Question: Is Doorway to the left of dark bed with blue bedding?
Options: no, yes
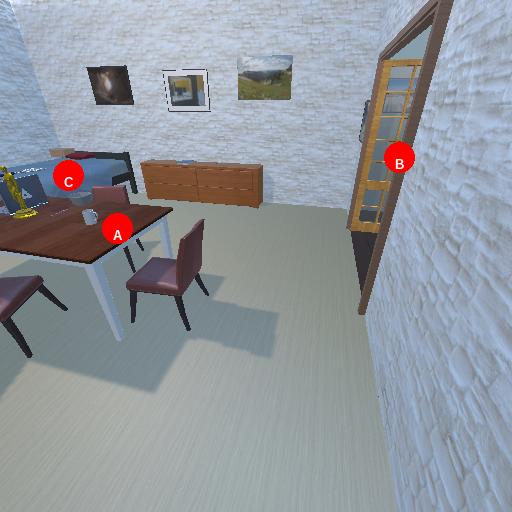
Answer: no